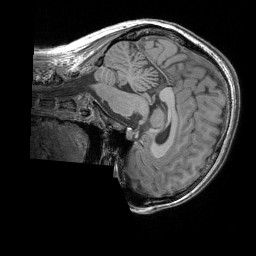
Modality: T1w
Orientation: sagittal
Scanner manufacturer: siemens
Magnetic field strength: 3 T
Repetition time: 1.83 s
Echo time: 0.00303 s